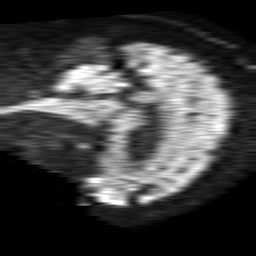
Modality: TRACE
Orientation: sagittal
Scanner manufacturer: philips
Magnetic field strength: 1.5 T
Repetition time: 4.6 s
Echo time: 0.08631 s